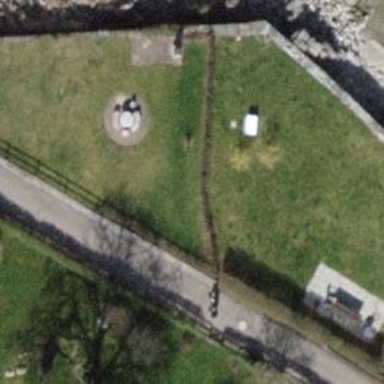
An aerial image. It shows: Picnic site with BBQ amenities.